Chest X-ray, PA view. Patient: 69 years old, sex F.
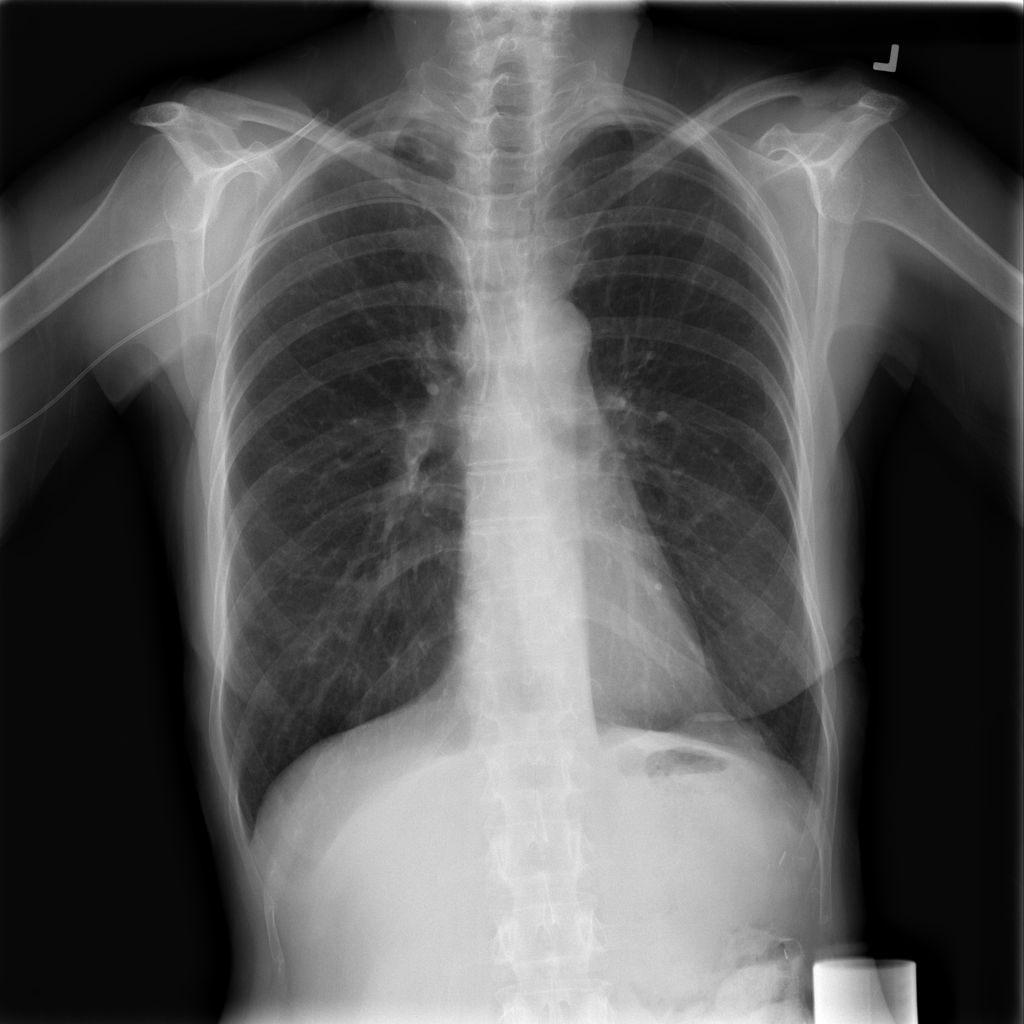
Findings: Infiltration